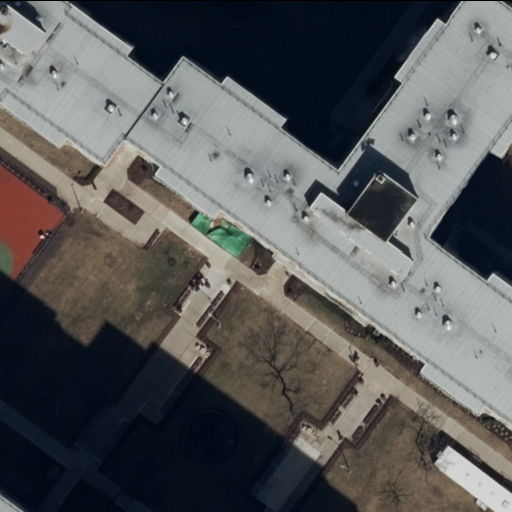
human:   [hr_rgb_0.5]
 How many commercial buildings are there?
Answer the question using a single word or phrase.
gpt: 0

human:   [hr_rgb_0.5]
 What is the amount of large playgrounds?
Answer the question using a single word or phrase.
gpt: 0

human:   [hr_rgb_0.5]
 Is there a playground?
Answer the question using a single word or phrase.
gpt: yes

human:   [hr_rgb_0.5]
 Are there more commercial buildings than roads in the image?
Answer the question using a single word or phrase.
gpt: no

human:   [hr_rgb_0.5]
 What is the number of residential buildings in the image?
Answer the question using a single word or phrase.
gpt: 2

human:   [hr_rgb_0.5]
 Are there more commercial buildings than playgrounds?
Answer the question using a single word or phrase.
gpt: no

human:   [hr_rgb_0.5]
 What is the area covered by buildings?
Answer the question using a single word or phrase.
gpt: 4712m2

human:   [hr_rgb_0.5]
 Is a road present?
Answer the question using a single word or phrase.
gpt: yes

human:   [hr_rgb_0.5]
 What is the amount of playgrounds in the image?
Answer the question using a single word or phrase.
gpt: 1

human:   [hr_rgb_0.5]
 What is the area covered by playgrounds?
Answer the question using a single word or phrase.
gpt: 225m2

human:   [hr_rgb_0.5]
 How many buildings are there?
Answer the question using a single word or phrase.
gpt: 2

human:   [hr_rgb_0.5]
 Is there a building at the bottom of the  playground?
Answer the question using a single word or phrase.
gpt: yes

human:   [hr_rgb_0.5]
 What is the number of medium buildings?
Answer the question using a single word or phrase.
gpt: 0

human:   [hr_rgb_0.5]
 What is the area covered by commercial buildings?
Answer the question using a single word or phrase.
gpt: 0m2

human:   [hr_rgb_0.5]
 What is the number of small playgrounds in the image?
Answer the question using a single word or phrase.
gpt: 0

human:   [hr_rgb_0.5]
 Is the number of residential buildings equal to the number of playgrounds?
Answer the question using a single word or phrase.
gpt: no

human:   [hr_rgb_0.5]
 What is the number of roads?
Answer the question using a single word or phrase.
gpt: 8

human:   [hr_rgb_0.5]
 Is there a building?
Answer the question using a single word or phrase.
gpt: yes

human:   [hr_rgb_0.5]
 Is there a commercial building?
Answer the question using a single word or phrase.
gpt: no

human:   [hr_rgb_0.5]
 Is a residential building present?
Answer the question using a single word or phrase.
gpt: yes

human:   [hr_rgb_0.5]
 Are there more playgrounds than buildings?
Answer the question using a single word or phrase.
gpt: no

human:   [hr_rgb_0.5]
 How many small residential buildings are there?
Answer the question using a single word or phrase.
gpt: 0

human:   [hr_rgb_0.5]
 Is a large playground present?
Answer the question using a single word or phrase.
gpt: no

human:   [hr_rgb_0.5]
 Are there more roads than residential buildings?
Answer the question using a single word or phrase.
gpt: yes

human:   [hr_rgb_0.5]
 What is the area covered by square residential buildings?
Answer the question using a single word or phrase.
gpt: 0m2

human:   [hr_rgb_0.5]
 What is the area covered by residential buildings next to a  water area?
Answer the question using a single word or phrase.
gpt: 0m2

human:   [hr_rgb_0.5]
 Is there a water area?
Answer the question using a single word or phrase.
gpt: no

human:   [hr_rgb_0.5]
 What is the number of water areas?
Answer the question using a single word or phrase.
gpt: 0

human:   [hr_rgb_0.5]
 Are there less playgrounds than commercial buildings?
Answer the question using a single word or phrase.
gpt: no

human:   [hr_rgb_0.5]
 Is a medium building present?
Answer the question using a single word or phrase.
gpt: no

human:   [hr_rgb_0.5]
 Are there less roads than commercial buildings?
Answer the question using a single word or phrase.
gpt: no

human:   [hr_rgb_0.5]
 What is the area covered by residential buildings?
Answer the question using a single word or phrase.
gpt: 4712m2

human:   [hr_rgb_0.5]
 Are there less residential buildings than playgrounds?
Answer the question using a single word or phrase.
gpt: no

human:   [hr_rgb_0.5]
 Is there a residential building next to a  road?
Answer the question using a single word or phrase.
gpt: yes

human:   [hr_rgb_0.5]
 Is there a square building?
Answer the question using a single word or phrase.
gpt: no

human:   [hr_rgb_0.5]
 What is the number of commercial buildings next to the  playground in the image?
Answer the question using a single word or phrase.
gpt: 0

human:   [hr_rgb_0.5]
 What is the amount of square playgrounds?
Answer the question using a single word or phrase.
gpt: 0

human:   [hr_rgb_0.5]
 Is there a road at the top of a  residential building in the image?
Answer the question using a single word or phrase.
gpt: yes

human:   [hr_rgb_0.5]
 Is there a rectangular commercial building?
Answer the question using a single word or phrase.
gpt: no

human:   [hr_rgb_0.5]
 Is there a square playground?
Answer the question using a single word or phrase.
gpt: no

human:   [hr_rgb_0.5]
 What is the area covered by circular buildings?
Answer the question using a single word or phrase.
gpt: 0m2

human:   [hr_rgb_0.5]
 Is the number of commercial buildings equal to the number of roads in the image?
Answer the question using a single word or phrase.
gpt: no

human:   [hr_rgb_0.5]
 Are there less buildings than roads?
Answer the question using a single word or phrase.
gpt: yes

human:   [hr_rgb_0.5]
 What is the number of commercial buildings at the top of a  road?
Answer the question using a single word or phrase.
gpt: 0

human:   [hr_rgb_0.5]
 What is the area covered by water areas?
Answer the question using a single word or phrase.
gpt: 0m2

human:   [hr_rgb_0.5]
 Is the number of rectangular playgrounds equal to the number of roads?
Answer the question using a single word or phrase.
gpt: no

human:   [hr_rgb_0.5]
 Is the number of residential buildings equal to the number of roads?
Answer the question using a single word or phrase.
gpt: no

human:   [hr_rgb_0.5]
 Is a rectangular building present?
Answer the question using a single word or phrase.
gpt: no

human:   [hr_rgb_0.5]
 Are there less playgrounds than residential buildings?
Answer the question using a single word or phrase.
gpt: yes

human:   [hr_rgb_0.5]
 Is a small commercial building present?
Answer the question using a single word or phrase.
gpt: no

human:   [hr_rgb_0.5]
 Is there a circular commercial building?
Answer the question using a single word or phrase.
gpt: no

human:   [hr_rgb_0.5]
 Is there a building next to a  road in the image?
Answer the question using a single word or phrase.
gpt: yes

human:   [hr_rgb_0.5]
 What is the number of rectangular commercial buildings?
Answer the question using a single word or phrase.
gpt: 0

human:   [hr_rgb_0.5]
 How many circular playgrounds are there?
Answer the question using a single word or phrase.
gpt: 0

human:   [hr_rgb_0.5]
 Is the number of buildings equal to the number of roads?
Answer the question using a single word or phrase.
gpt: no

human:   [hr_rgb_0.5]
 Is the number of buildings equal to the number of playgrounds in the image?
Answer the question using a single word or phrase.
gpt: no

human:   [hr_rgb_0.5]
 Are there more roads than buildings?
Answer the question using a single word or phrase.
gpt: yes

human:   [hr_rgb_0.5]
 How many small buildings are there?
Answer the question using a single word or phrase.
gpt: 0

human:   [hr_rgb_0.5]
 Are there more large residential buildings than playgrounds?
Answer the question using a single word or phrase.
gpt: yes

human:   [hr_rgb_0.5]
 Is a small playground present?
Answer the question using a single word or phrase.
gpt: no

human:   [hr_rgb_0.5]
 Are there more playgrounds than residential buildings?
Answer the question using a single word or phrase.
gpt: no

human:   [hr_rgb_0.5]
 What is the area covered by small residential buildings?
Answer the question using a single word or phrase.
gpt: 0m2

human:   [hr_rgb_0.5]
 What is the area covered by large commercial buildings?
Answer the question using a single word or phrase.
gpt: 0m2

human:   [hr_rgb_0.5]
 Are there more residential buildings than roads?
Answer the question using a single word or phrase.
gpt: no